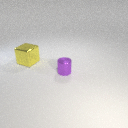
small purple metal cylinder to the right of large yellow metal cube